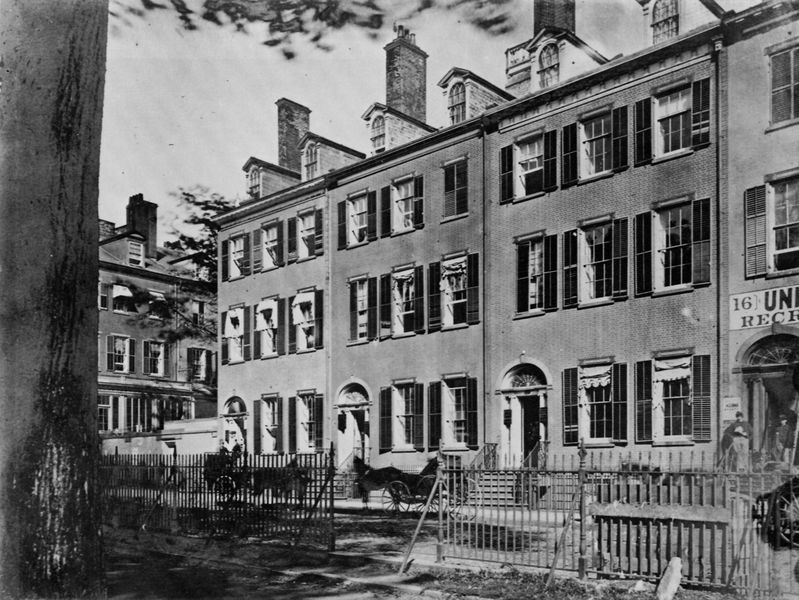
Titel: State Street
Künstler: Amerikanischer Photograph
Schlagwörter: baum, blätter, himmel, laub, mann, schatten, weiß, stadt, fenster, frankreich, frau, glas, grau, licht, paris, schwarz, strasse, tür, dach, gebäude, haus, park, zaun, architektur, mensch, baumstamm, häuser, stamm, gitter, sonne, england, fensterläden, kamin, kamine, karren, pferd, pferde, räder, schornstein, ansicht, bogen, fassade, geschäft, türen, schule, dächer, giebel, schornsteine, sprossenfenster, amerika, droschke, kutsche, kutschen, laden, speichen, werbung, arbeiter, karre, wagen, treppe, treppen, hotel, vorhänge, geländer, stufen, foto, fotografie, photographie, eingang, eingänge, eisen, erker, schild, wohnhaus, berlin, bürgersteig, dachfenster, gauben, scheiben, schwarz weiß, bordstein, plakat, kiste, photo, fries, fensterreihen, villa, sims, gesims, gefängnis, putz, verputzt, rinde, beet, etagen, gaube, geschosse, dachkalle, stange, krankenhaus, fotographie, stockwerke, aufnahme, mietshaus, dachrinne, fesnter, waisenhaus, fuhrwerk, häuserzeile, dachgiebel, trppe, rundgiebel, vorgarten, reihenhaus, wohnungsbau, markisen, aufgänge, viertel, jalousien, mansarden, heim, gewerbe, fensteer, mietskaserne, pferdedroschken, fesnterrahmen, jaöousien, stanfen, industrialismus, hausreihe, zahun, fotogtaphie, abreitersiedlung, sonenschutz, gaiebel